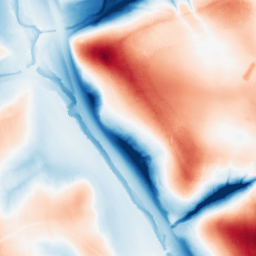
Category: edge_preserving
Decomposition family: guided
Decomposition parameters: radius: 32
eps: 1
Upsampling method: quintic
Upsampling parameters: scale: 8
Upsampling scale: 8